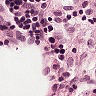
Metastatic tissue present: no